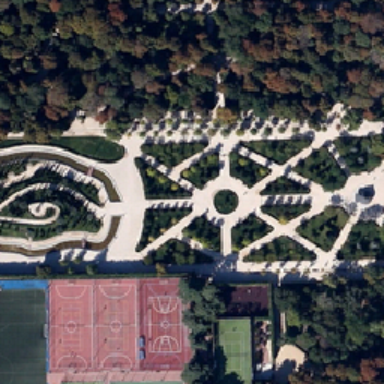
The square next to a tract of big trees is close to some playgrounds .